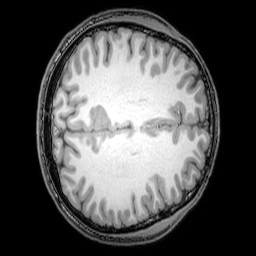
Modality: T1w
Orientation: axial
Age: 24
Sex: male
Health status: healthy
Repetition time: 0.081 s
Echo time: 0.037 s